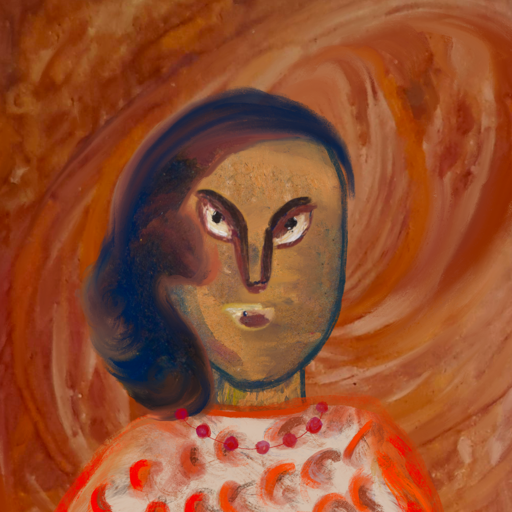
Background: Pious_Lady, Head And Neck Front: In_The_Sun, Face Front: After_Raid, Bust: Rupkatha, Hair Front: Mother_And_Son_Son, Head Accessory: Blank, Second Necklace: Blank, Necklace: Irani_3, Baby: Blank